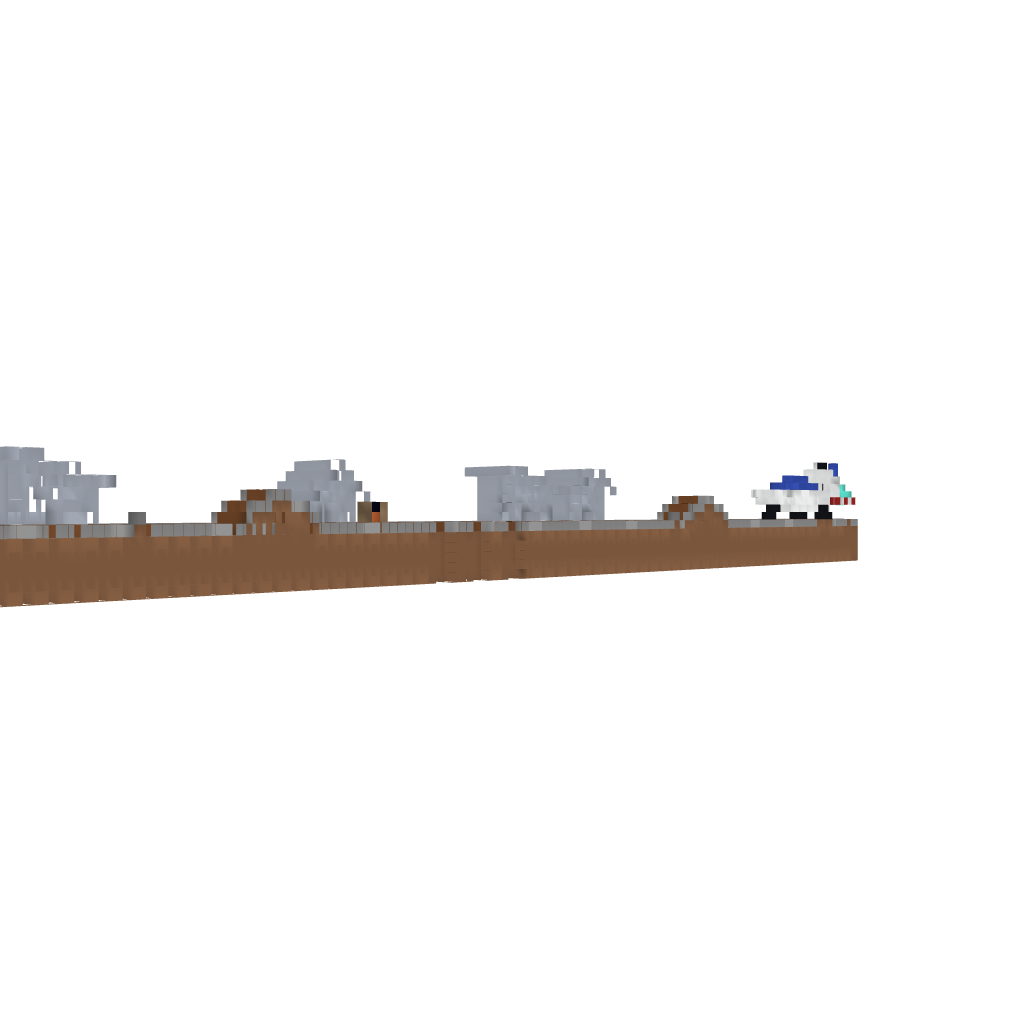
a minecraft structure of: Commander Keen Border village overworld